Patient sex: F
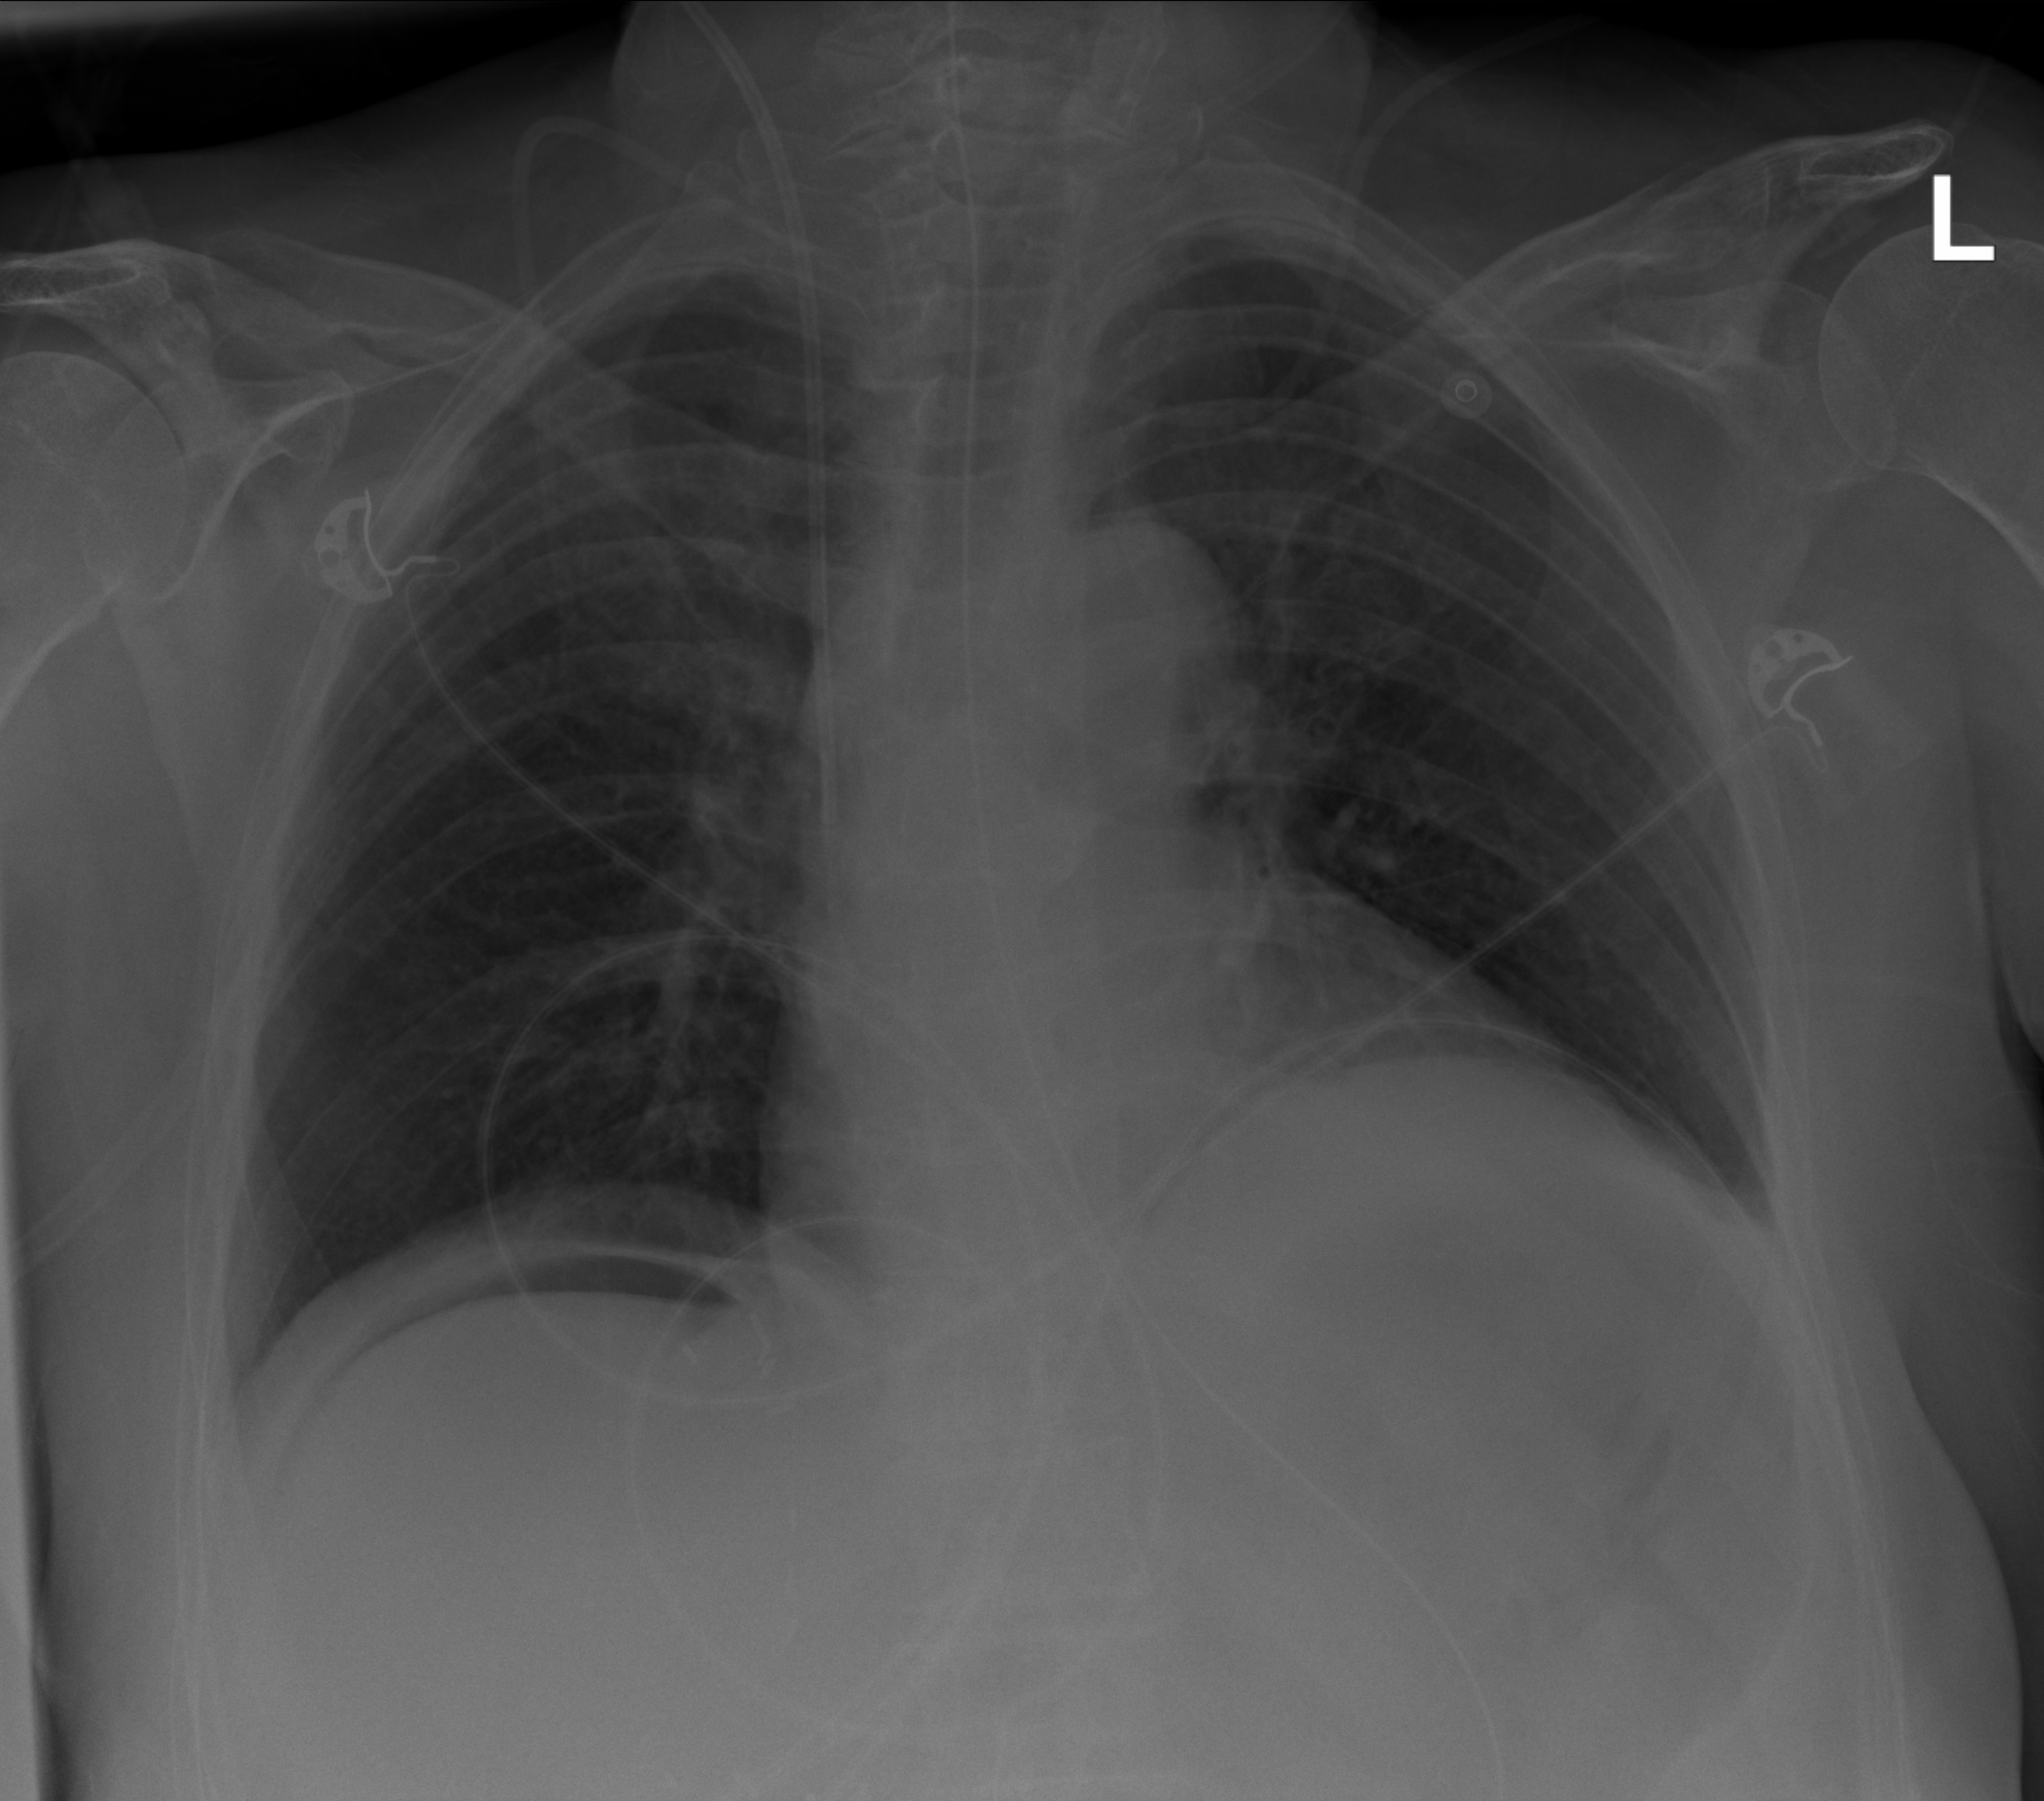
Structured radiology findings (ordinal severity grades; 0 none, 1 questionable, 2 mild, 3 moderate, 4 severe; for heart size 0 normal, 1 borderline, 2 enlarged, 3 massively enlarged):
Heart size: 0
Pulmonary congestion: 0
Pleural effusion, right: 0
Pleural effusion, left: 2
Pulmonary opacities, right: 0
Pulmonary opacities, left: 0
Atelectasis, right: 0
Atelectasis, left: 0